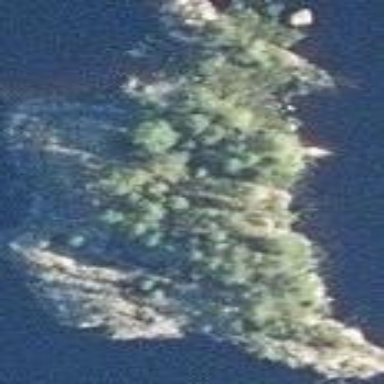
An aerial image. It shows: Islet.